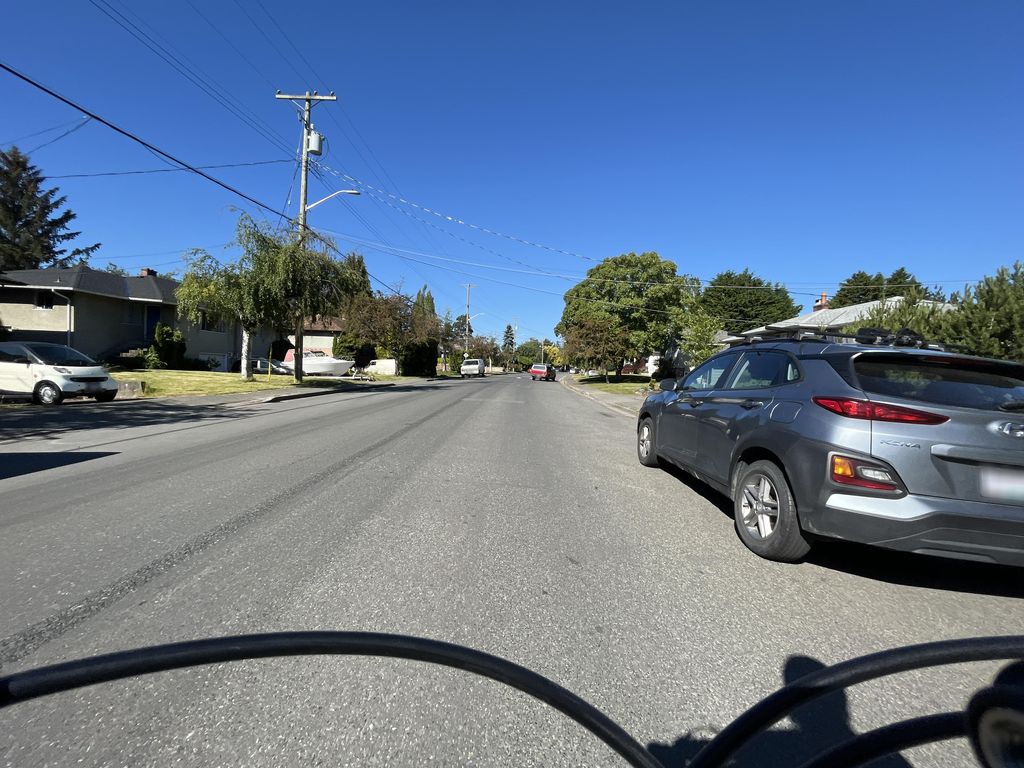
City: victoria